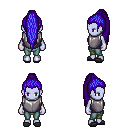
a pixel art fantasy rpg character, female body template, dark elf, purple skin, steel chest armor, teal pants, blue extra-long topknot hairstyle, gray slippers, four views (front, back, left, right), 2x2 character sprite sheet, small pixel art, hard edges, no anti-aliasing